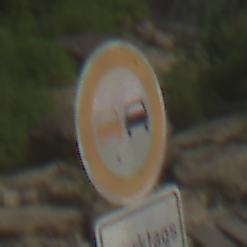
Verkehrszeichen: Ueberholverbot
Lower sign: ZeitangabenMitBeschraenkungAufWochentage1
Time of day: MorningAfternoon
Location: Outdoor (Nature)
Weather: PartlyCloudy
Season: NotSpecified
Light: Natural